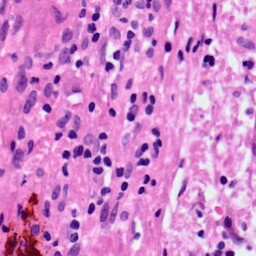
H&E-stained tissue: Lung